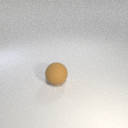
large brown rubber sphere